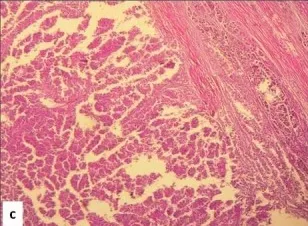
Radiological and pathological characteristics of solid pseudopapillary neoplasm in case 1. The growth pattern is heterogeneous, with a combination of soild and pseudopapillary in various proportions (H & E, original magnification x 40); D) loosely cohesive tumour cells radiating around blood vessels reminiscent of pseudorosettes in ependymoma (H & E, original magnification x 200).
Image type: pathology (h&e)